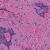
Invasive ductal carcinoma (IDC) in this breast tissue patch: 1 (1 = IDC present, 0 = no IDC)